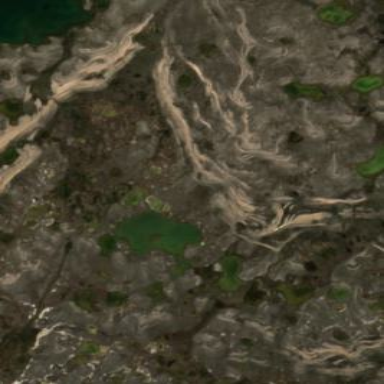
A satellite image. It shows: Tundra pond in the wetland area.